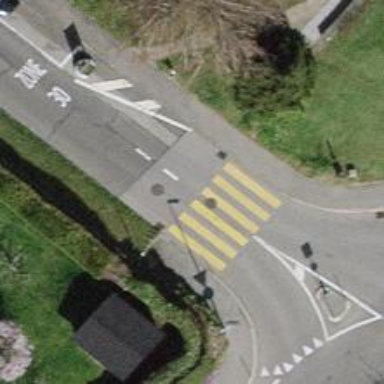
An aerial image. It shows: Uncontrolled zebra crossing on the road.